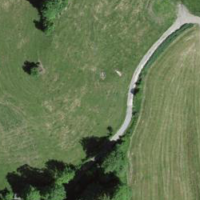
EUNIS habitat code: 24
Species observed at this site:
Phragmites australis